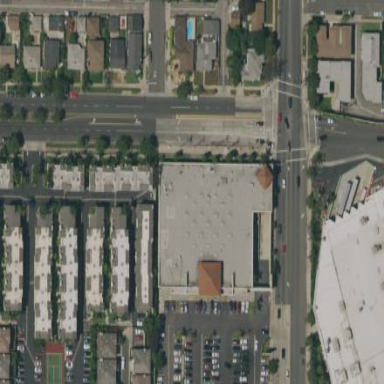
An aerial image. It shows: Retail building housing supermarket.